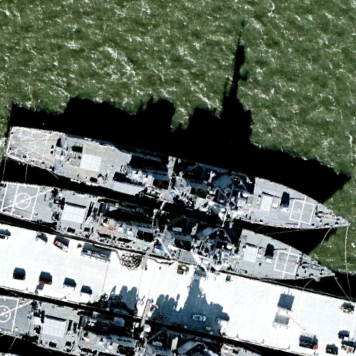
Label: destroyer